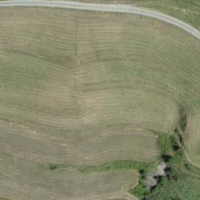
EUNIS habitat code: 26
Species observed at this site:
Melitaea cinxia